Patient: sex F, age 35
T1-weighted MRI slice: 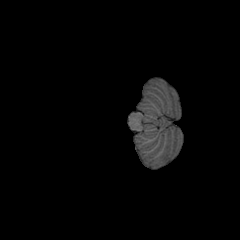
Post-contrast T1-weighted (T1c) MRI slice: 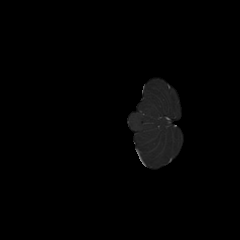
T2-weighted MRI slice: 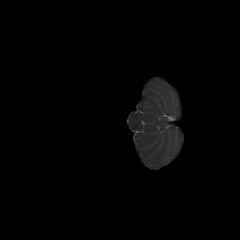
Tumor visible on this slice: no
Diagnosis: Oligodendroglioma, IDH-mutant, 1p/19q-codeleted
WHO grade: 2